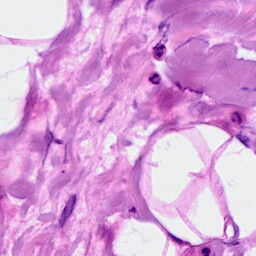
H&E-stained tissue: Breast